Question: We have been implementing our ERD in EF.

Code First for Project
'''
public class Project
{
[Key]
[DatabaseGenerated(DatabaseGeneratedOption.Identity)]
public int ProjectID { get; set; }
[Index("IX_ProjectGUID", IsUnique = true)]
[Required]
public Guid GUID { get; set; }
[MaxLength(256), Index("IX_ProjectName", IsUnique = true)]
[Required]
public string Name { get; set; }
public virtual ICollection<UserAttribute> UserAttributes { get; set; }
}
'''
Code First for UserAttributes
'''
public class UserAttribute
{
[Key]
[DatabaseGenerated(DatabaseGeneratedOption.Identity)]
public int UserAttributeID { get; set; }
[Index("IX_Project_Atttribute_Name", 1, IsUnique = true)]
public int ProjectID { get; set; }
[ForeignKey("ProjectID")]
public virtual Project Project{ get; set; }
[Index("IX_Project_Atttribute_Name", 2, IsUnique = true)]
public int AttributeTypeID { get; set; }
[ForeignKey("AttributeTypeID")]
public virtual SystemUserAttribute SystemUserAttribute { get; set; }
[MaxLength(256), Index("IX_Project_Atttribute_Name", 3, IsUnique = true)]
[Required]
public string Name { get; set; }
public virtual ICollection<UserBooleanAttribute> UserBooleanAttributes { get; set; }
}
'''
So you can see from the last line of each of those classes a 1-many bidirectional relationship is setup.
Before I introduced this 1-many collection I would of been required to todo:
'''
var jar = context.Projects
.Where(p=>p.ProjectID==1)
.Join(
context.UserAttributes,
a => a.ProjectID, b => b.ProjectID,
(a, b) => new {a, b});
'''
Now I only have to do:
'''
Projects.Where(prj=>prj.ProjectID==1).Select(ua=>ua.UserAttributes).Single()
'''
Since Lazy-Loading in effect, is there really no degradation to performance?
*Single -- Why do I need to call this or something similar like FirstOrDefault?
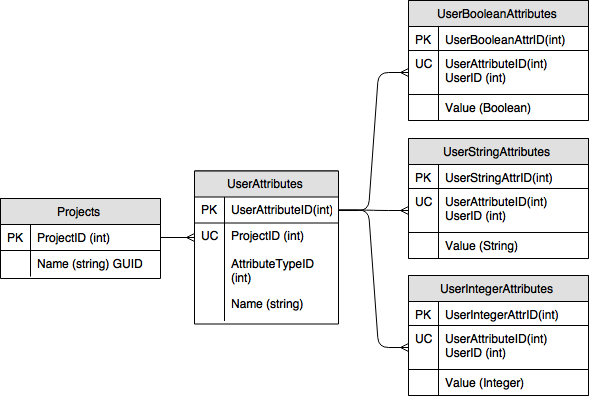
Answer: Looks ok. A few quirks to it, like why you are assigning both an ID and GUID to a project. Really should be one or the other.
Single seems out of place because you are selecting the UserAttributes, which could be one or more of them. Single implies there is only one, and if that was true, your design is more complex than it should be.
I assume you'll be adding navigation properties for string and integer as well, which is just fine.
The 'User*Attributes' classes should also have navigation properties to UserAttributes as well.
I've tried analyzing your design, and all I can say is it gives me a headache. I'm going to assume there is some outside reason you've chosen the PK's you have instead of using natural keys. From a glance, UserAttributes seems poorly named. It's not user attributes, it appears to be a project's attributes (or attributes that are assignable to a user for each project). I would also ask if breaking your attributes up into 3 separate tables instead of always serialzing the value into a string is worth the headaches, because it's not likely to save you any space (with the exception of integer -- perhaps) and greatly slow down every query you need to make.